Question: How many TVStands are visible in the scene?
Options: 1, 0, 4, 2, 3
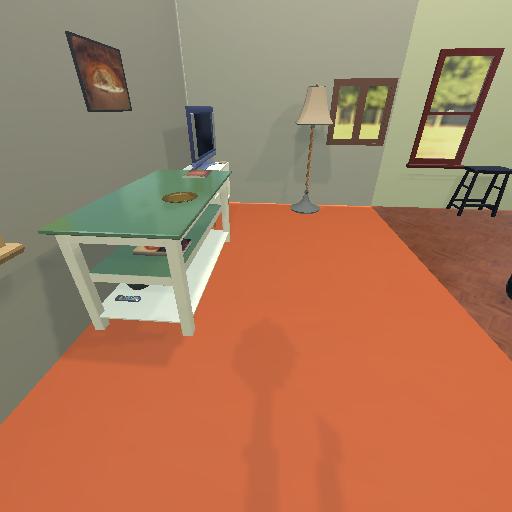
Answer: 1